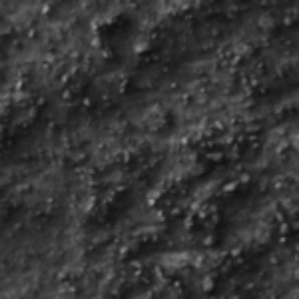
Label: frost